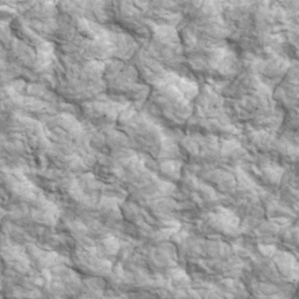
Label: non_frost